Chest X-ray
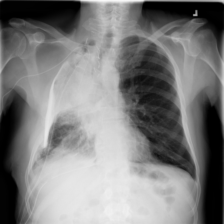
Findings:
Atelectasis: negative
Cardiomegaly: negative
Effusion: negative
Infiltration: negative
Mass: negative
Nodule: negative
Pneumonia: negative
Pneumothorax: positive
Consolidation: positive
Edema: negative
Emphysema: negative
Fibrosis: negative
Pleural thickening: negative
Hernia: negative